Question: '''
document.getElementById("email").value = "abcd@mail.com";
document.getElementsByClassName("kSKYRE")[0].click();
'''
'''
function value() {
document.getElementById("email").value = "abcd@mail.com";
}
function radio() {
document.getElementsByClassName("kSKYRE")[0].click();
}
setTimeout(radio, 2000);
setTimeout(value, 1000);
'''
I'm trying to generate a spotify sign up code

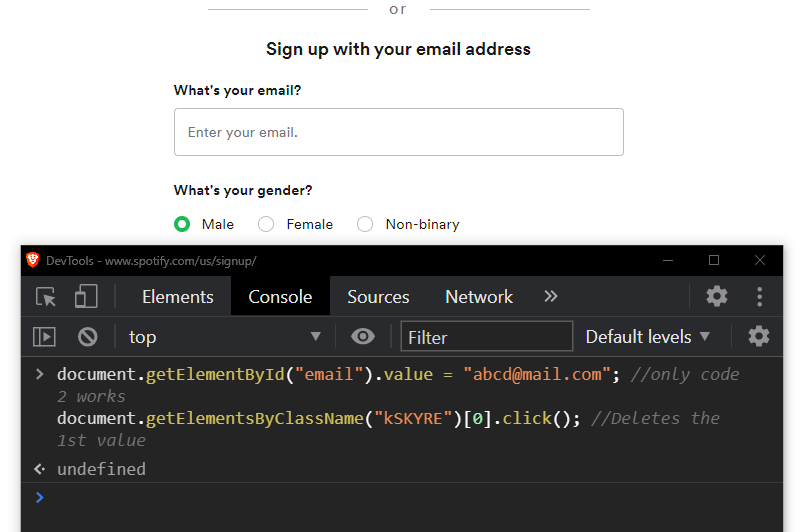
Answer: If the event 'Click' fire some other events (like a change on radio buttons) try with 'checked' like this 'document.getElementsByClassName("kSKYRE")[0].checked = true;'
This is a simple test:
'''
<form type="submit">
<input type="text" id="email" style="width:500px"/>
<br>
<input type="radio" name="colors" id="red" class="kSKYRE">Red<br>
<input type="radio" name="colors" id="blue" class="kSKYRE">Blue
</form>
<script>
document.getElementById("email").value = "RED - next blu";
document.getElementsByClassName("kSKYRE")[0].checked = true;
setTimeout(function(){
document.getElementById("email").value = "BLU - next red";
document.getElementsByClassName("kSKYRE")[1].checked = true;
}, 2000);
setTimeout(function(){
document.getElementById("email").value = "RED - next change with click: BLU or CLICK/CHANGE ";
document.getElementsByClassName("kSKYRE")[0].checked = true;
}, 4000);
setTimeout(function(){
document.getElementById("email").value = "BLU - LAST";
document.getElementsByClassName("kSKYRE")[1].click();
}, 8000);
document.querySelector("#blue").addEventListener("change", function() {
document.getElementById("email").value = "CLICK/CHANGE";
});
</script>
'''